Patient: sex M, age 43
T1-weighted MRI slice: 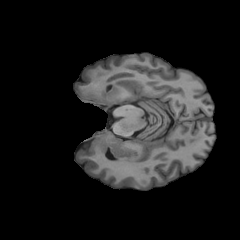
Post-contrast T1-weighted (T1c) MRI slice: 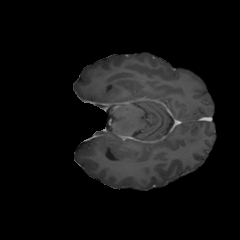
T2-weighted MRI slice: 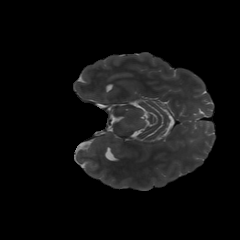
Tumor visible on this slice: yes
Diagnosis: Glioblastoma, IDH-wildtype
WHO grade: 4